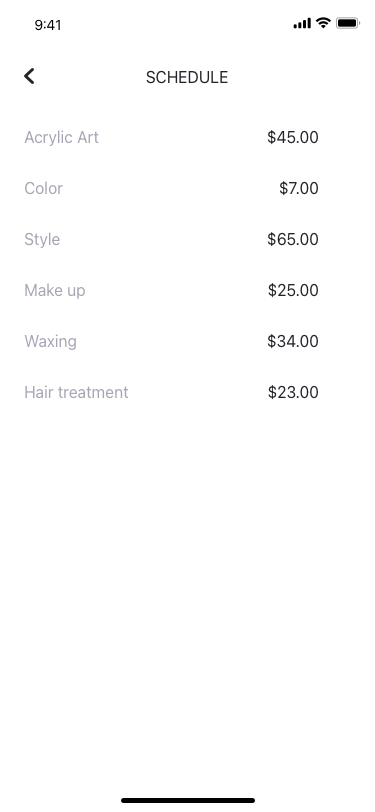
Text in this UI design:
Acrylic Art
$45.00
Color
$7.00
Style
$65.00
Make up
$25.00
Waxing
$34.00
Hair treatment
$23.00
SCHEDULE